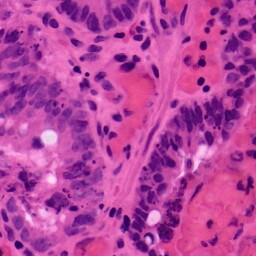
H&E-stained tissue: Colon